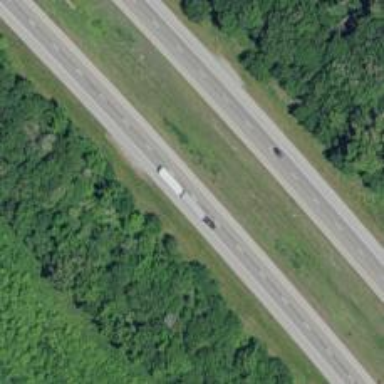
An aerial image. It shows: Asphalt motorway.